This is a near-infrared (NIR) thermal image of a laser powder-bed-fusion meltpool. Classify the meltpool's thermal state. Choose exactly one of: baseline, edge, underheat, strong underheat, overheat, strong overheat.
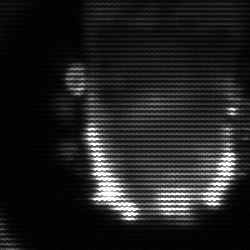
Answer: baseline